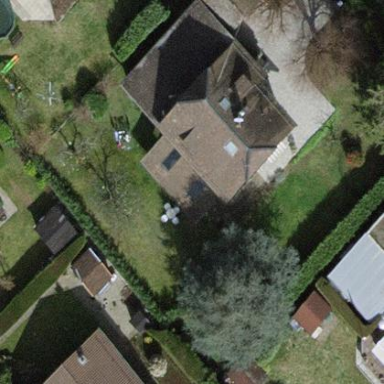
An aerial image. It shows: Garden enclosed by fence.